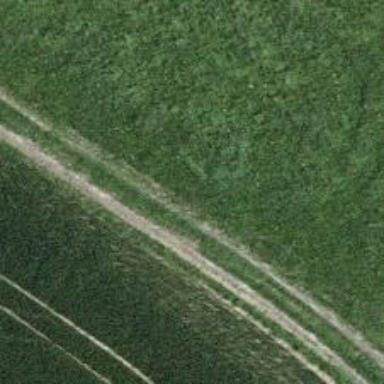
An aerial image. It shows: Unpaved path.